Question: I wanted to know how to call two data from my model. To explain more further I wanted this to happen, this is my model:
'''
function result_getGrades($studentid)
{
$sql= "
SELECT g.studentid, sb.subjectcode, s.description, g.final,sb.sem,sb.sy
FROM grades g
JOIN subjectblocking sb ON g.blockcode=sb.blockcode
JOIN subjects s ON sb.subjectcode=s.subjectcode
WHERE g.studentid='$studentid'
ORDER BY sb.sem ASC, sb.sy ASC;
";
$result = $this->db->query($sql);
$result = $result->result();
return $result;
}
'''
and this is the view:
'''
<div class="col-md-10">
<div class="well">
<table class="table">
<thead>
<th>Subject Code</th>
<th>Description</th>
<th>Sem</th>
<th>School Year</th>
<th>Grade</th>
</thead>
<?php foreach ($query as $row){ ?>
<tr>
<td><?php echo $row->subjectcode;?><br></td>
<td><?php echo $row->description;?><br></td>
<td><?php echo $row->sem;?><br></td>
<td><?php echo $row->sy;?><br></td>
<td><?php echo $row->final;?><br></td>
</tr>
<?php } ?>
</table>
'''
This is how it looked like, as you can see it is in one table, I wanted to separate the table that has different sem, how can I do that?

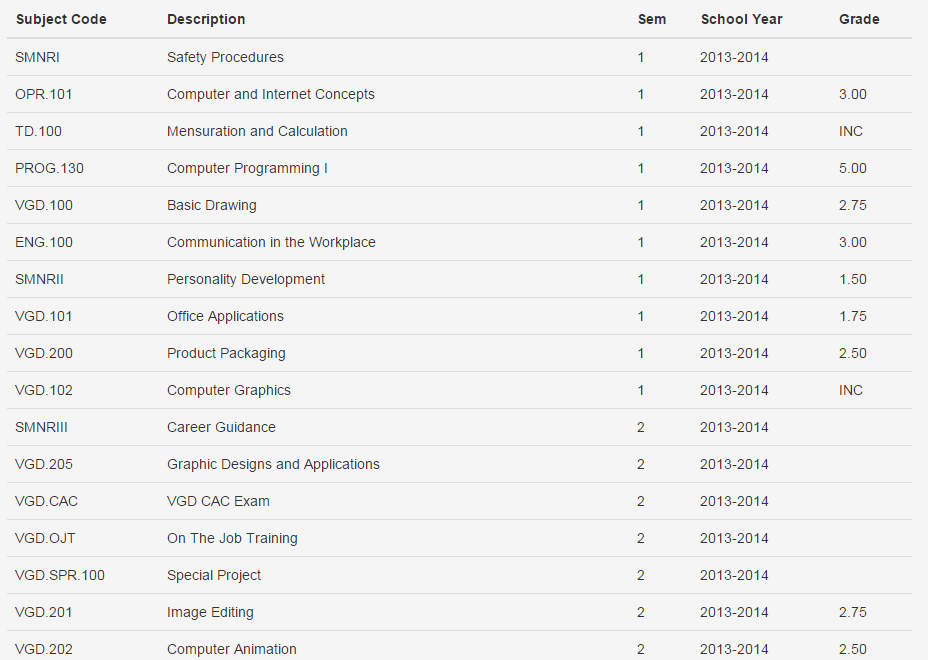
Answer: You might have to deviate from a traditional foreach loop and do some while loops as follows (following code is untested):
'''
<?php
while($row = current($query)) {
// Echo the table HTML
?>
<table class="table">
<thead>
<th>Subject Code</th>
<th>Description</th>
<th>Sem</th>
<th>School Year</th>
<th>Grade</th>
</thead>
<tbody>
<?php
// Loop for all the same "sem"s
do {
// Echo the HTML
?>
<tr>
<td><?php echo $row->subjectcode;?><br></td>
<td><?php echo $row->description;?><br></td>
<td><?php echo $row->sem;?><br></td>
<td><?php echo $row->sy;?><br></td>
<td><?php echo $row->final;?><br></td>
</tr>
<?php
// Set the pointer the the next value in the array and fetch the row
$nextRow = next($query);
// If the next row exists, get the "sem" that's next
if($nextRow) {
$nextSem = $nextRow->sem;
}
else {
$nextSem = null;
}
}
// Loop while the upcoming "sem" is the same as the one we just printed
while($nextSem === $row->sem);
// Echo the end of the table body
?>
</tbody>
</table>
<?php
}
'''
The other option is sticking with the foreach loop. but conditionally prepending / appending the '<table>' tags if the "sem" is different.